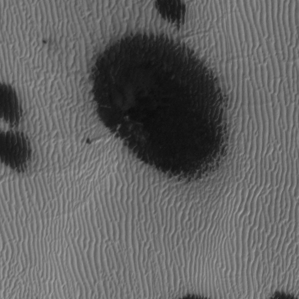
Label: frost